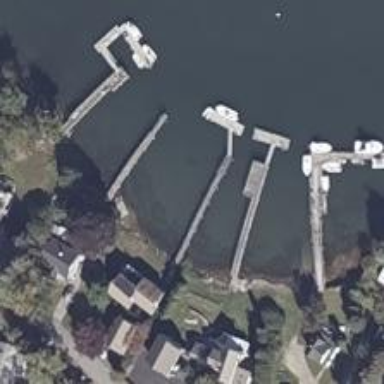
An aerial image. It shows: Man-made pier.